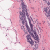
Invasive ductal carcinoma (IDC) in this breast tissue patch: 0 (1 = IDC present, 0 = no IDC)